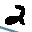
Label: 2